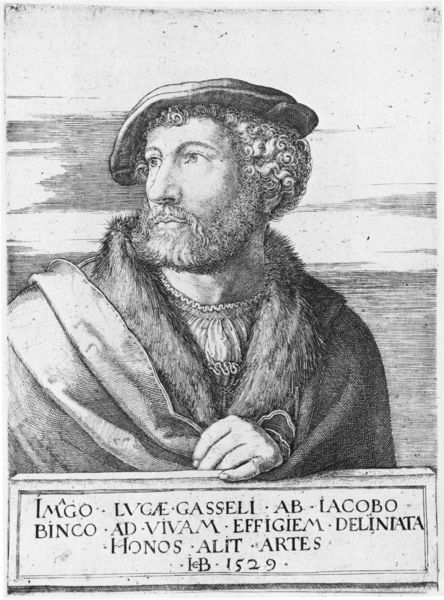
Titel: Bildnis des Lucas Gassel
Künstler: Jakob Bink
Institution: (Seriendruck)
Schlagwörter: hand, himmel, mann, umhang, wolken, hut, licht, mund, nase, ohr, profil, schwarz, stirn, weiss, zeichnung, blick, bart, hemd, kappe, mütze, augen, falten, gesicht, kragen, pelz, rahmen, rembrandt, ärmel, bild, bildnis, hals, portrait, porträt, kirche, gewand, haare, mantel, stoff, lippen, locken, poträt, renaissance, schultern, fell, kopfbedeckung, holzschnitt, schrift, seitlich, grafik, graphik, tafel, falte, inschrift, faltenwurf, rüschen, foto, religion, druck, druckgraphik, schnitt, schraffuren, holzstich, radierung, stich, künstler, barrett, schwarzweiß, text, kunst, namen, pelzkragen, halbprofil, gut, mittelalter, wams, dürer, fellkragen, latein, lateinisch, stick, neuzeit, katholisch, jakob, seriendruck, innschrift, shatten, imago, lickt, pels, barret, artes, jemd, 3/4, 1529, jakobo, ohr mund, jacobo, iacobo